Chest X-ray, AP view. Patient: 62 years old, sex M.
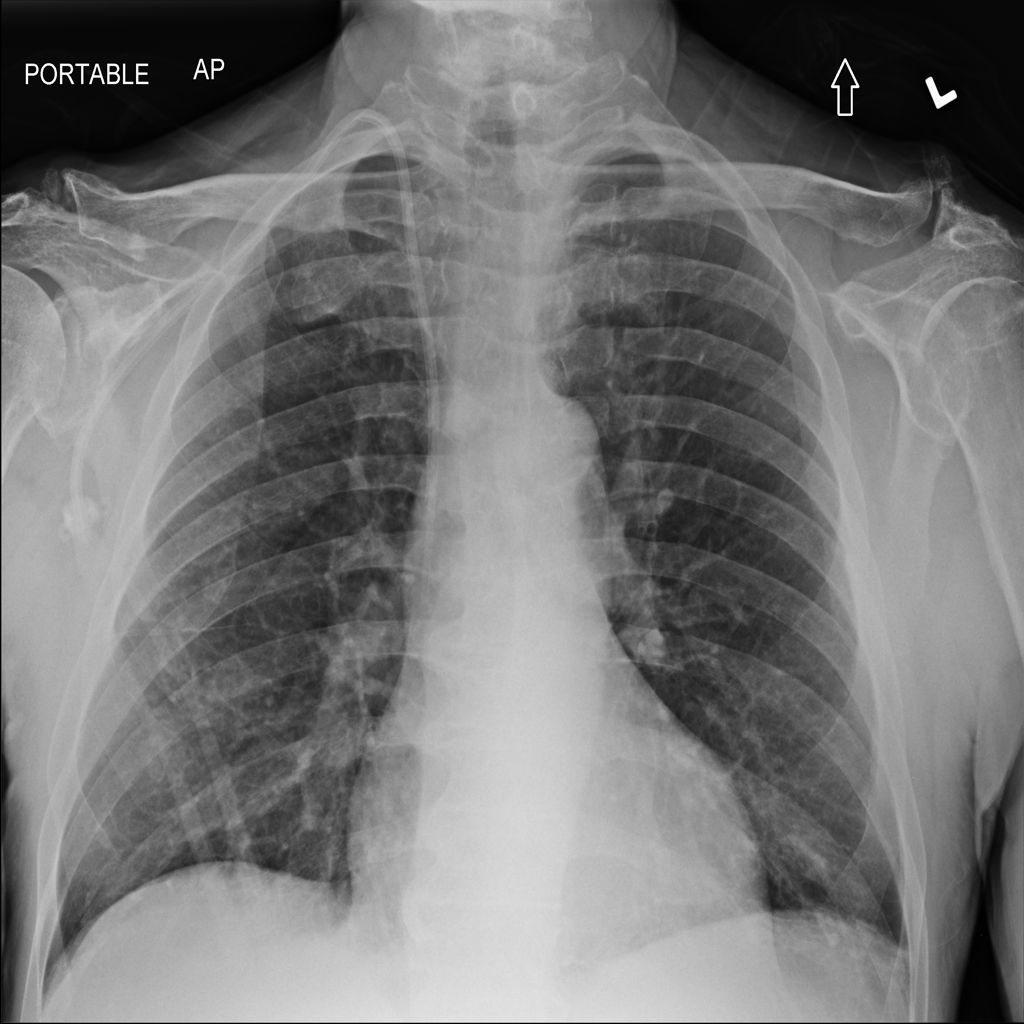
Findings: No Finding